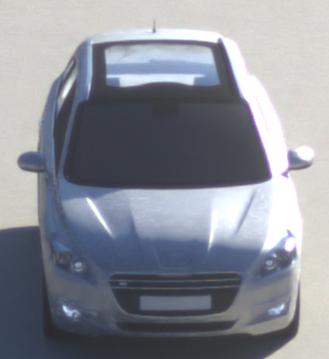
Make: Peugeot
Model: 508 SW 120 VTi
Detailed model: 508 (I) SW
Model produced from: 2011/03
Model produced until: 2014/05
Doors: 5
Color: white
Road condition: dry road
Daytime: sunrise or sunset
Contrast: medium contrast